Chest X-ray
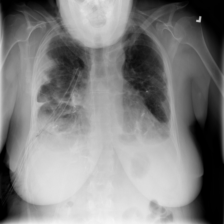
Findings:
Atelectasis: negative
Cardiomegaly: negative
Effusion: negative
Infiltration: negative
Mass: negative
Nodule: negative
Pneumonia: negative
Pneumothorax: negative
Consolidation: negative
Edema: negative
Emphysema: negative
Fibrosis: negative
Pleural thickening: negative
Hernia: negative